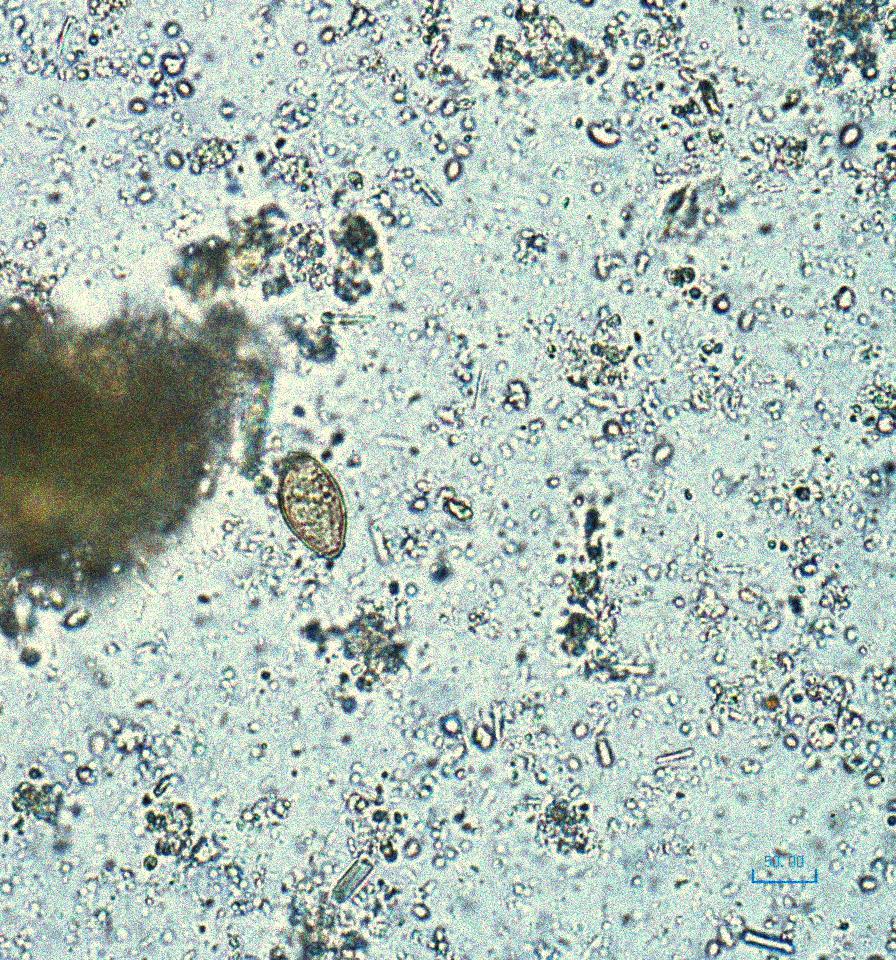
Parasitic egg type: Opisthorchis viverrine